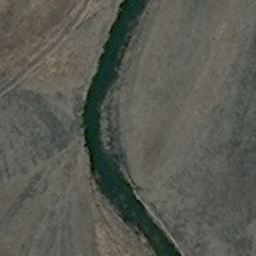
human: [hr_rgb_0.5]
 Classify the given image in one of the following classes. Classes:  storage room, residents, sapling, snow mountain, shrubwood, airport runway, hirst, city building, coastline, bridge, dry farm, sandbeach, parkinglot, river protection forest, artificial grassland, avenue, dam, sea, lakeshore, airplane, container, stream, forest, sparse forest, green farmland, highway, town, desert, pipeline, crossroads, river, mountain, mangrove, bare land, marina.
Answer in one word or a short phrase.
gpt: river